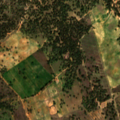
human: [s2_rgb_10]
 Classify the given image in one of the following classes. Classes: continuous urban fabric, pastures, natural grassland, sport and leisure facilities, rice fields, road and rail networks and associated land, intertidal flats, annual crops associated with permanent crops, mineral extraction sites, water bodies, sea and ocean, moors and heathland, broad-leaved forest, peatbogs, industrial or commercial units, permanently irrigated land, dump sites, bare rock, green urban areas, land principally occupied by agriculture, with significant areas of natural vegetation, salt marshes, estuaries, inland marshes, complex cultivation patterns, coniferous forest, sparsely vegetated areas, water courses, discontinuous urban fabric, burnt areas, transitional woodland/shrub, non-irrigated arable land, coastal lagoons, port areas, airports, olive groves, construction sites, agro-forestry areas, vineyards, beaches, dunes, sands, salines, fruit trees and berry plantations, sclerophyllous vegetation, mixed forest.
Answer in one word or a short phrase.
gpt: non-irrigated arable land, pastures, agro-forestry areas, transitional woodland/shrub